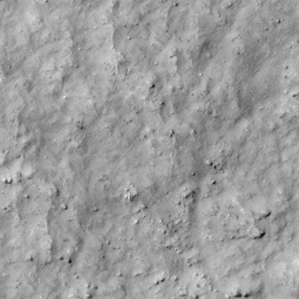
Label: non_frost